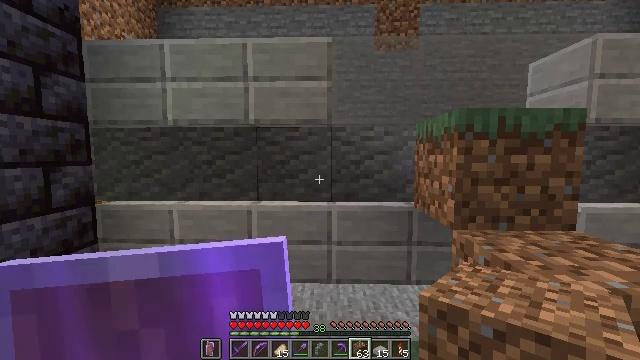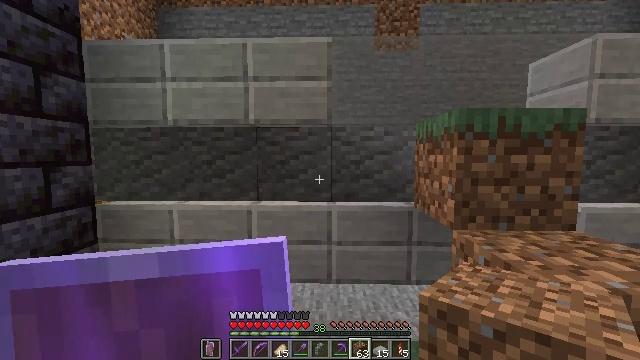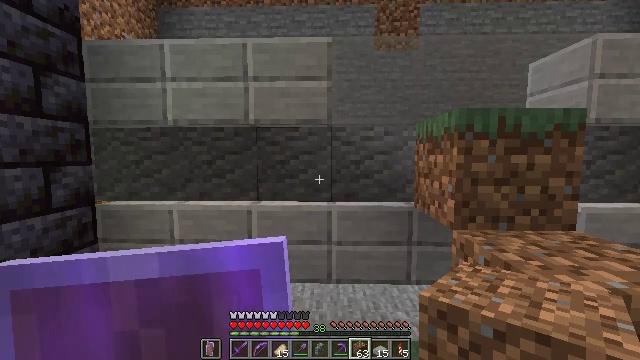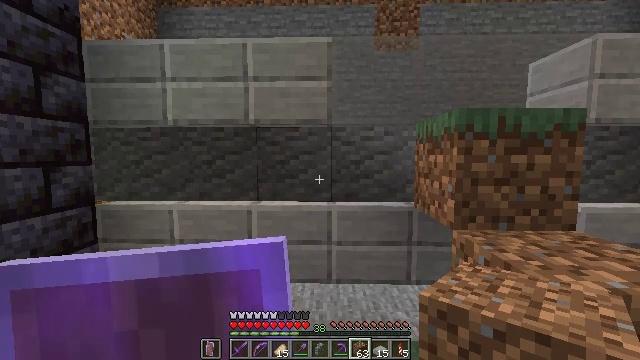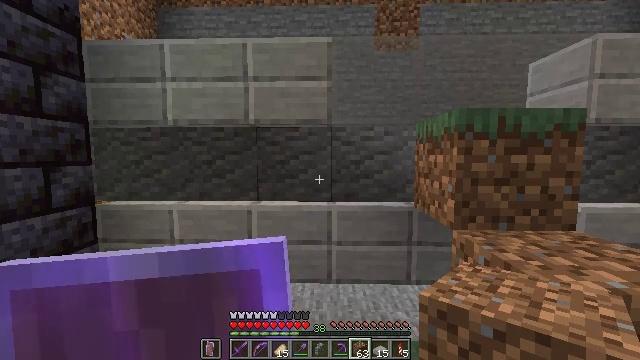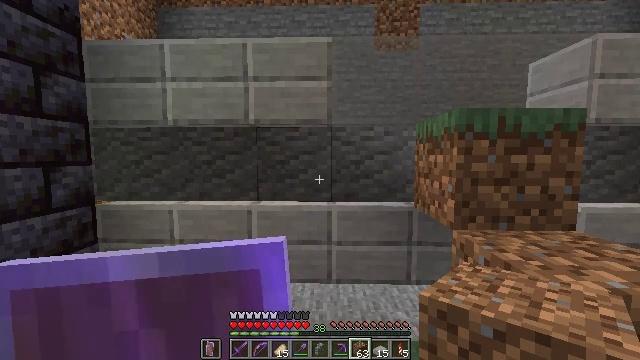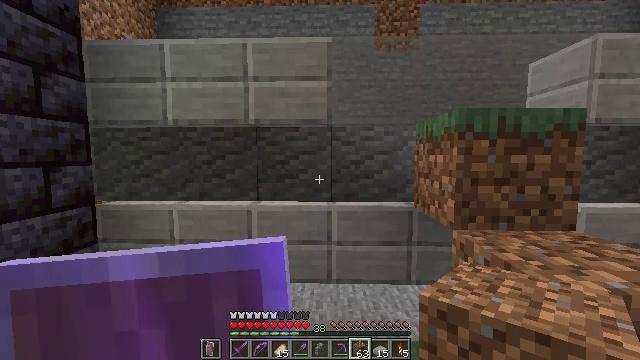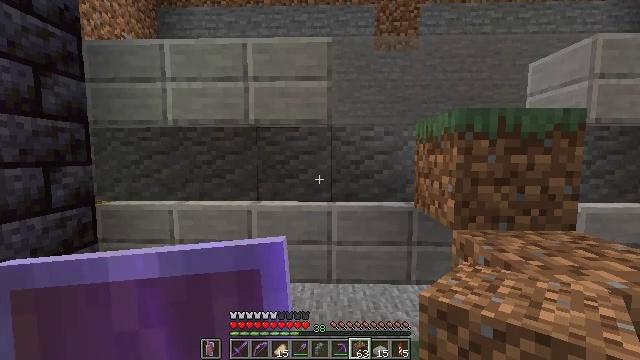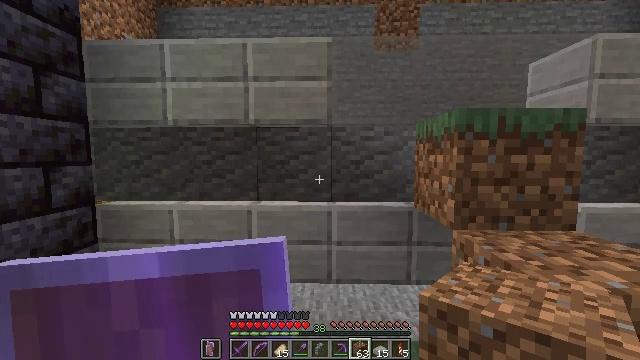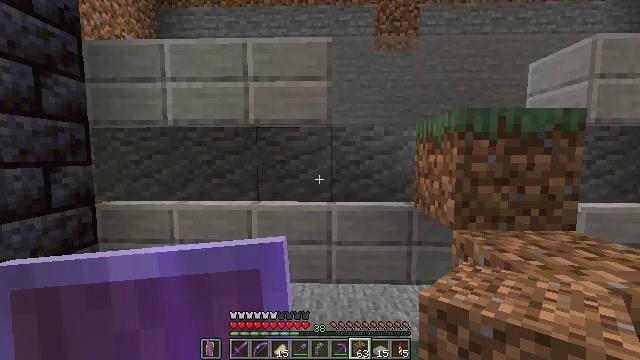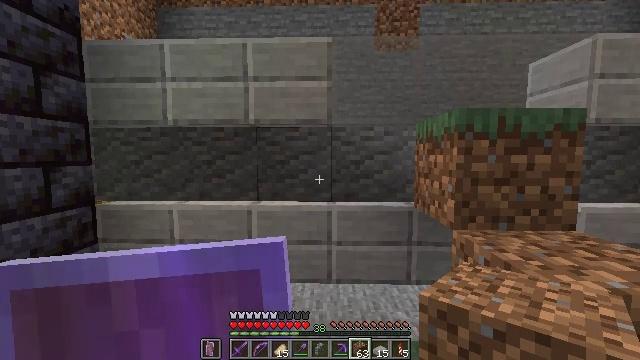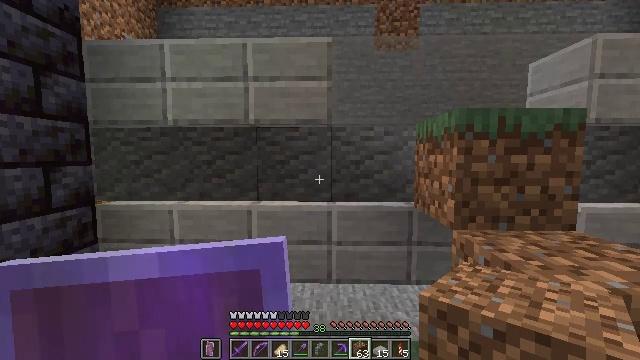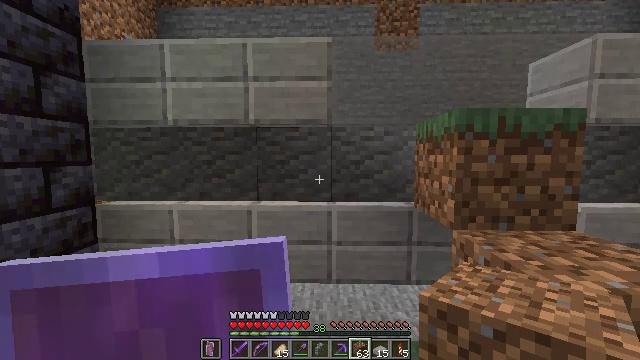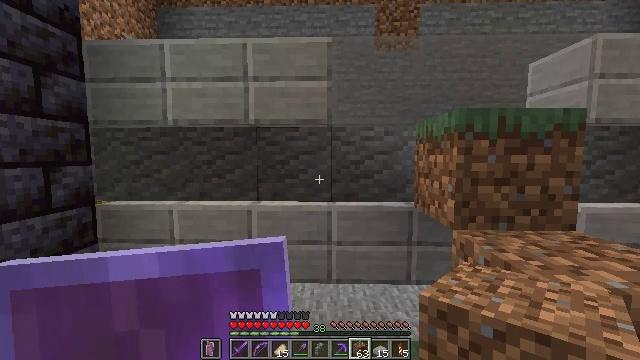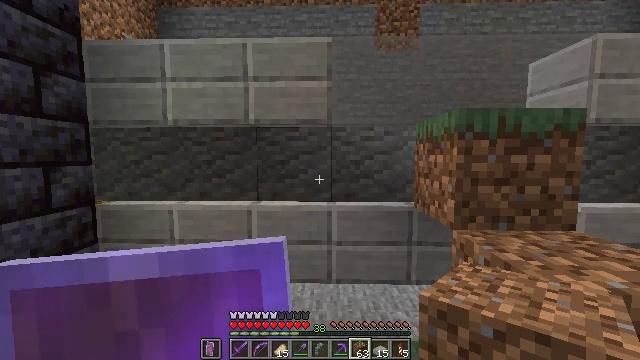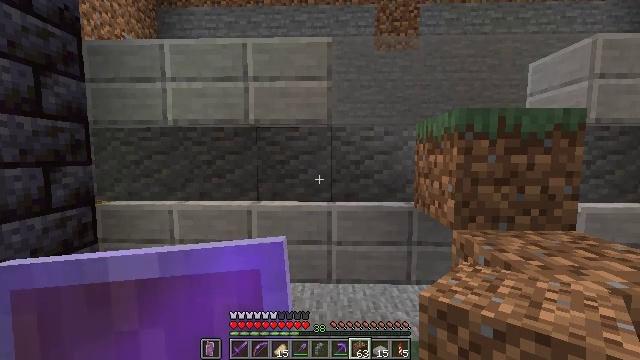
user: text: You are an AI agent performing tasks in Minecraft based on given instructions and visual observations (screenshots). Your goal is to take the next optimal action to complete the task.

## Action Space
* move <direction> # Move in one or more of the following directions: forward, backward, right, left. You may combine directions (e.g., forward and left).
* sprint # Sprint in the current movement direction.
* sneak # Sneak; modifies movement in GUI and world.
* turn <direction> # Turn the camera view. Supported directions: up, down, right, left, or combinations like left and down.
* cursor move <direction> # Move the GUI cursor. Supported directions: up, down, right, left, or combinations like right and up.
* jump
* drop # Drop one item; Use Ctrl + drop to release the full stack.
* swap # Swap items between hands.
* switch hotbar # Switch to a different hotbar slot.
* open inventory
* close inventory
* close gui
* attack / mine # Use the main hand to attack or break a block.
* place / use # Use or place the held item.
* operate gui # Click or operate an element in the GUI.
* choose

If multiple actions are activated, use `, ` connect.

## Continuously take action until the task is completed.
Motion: motion action
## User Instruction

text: mine block light gray stained glass
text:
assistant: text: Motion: no_op
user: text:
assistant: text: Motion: no_op
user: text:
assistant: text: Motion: no_op
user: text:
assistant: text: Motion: no_op
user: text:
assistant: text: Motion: no_op
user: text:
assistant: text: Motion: no_op
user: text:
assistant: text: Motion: no_op
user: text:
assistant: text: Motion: no_op
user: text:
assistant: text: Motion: no_op
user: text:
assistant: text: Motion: no_op
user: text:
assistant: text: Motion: no_op
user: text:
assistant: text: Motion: no_op
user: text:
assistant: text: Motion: no_op
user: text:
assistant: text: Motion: no_op
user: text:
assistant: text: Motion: no_op
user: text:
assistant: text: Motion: no_op
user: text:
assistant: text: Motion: no_op
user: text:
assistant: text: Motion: no_op
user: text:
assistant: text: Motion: no_op
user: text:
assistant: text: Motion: no_op
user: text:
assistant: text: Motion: no_op
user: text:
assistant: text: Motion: no_op
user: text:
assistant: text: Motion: no_op
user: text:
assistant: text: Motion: no_op
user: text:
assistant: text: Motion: no_op
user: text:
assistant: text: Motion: no_op
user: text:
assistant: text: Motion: no_op
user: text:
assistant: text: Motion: no_op
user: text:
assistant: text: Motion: no_op
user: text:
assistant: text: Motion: no_op